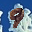
Label: 9